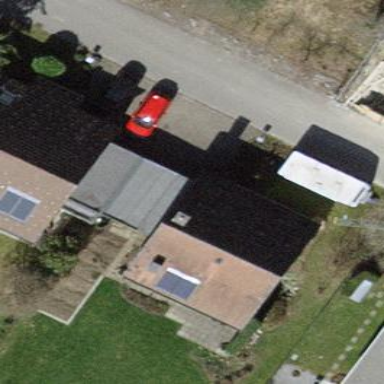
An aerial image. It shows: View of roof of building.